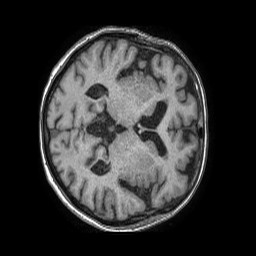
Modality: T1w
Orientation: axial
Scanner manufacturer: philips
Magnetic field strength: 1.5 T
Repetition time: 0.007548 s
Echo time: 0.003427 s